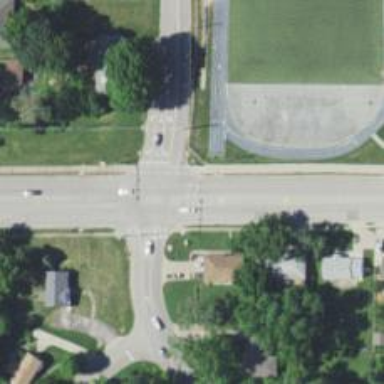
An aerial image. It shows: Marked road crossing.